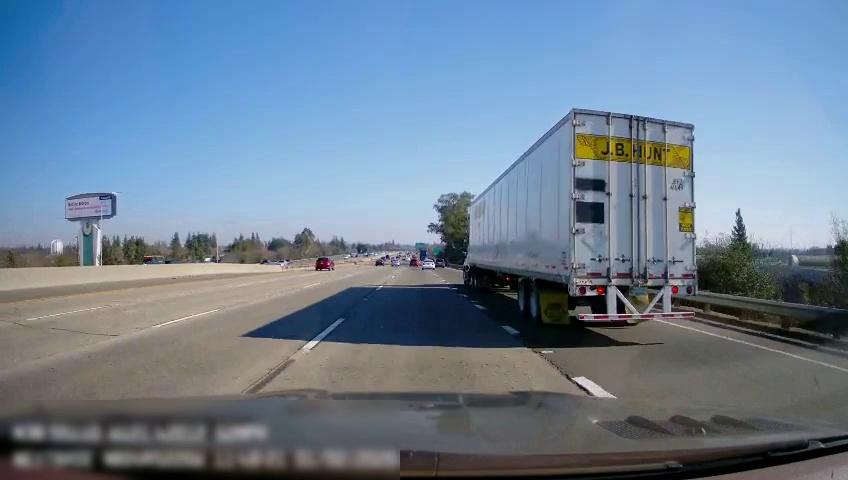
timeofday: Day
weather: Sunny
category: Drivable Space
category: Vehicles | Truck
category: Vehicles | Car
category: Vehicles | SUV
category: Vehicles | Truck
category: Vehicles | SUV
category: Lanes | Alternate Lane
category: Lanes | Alternate Lane
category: Lanes | Alternate Lane
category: Lanes | Alternate Lane
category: Lanes | Alternate Lane
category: Lanes | Alternate Lane